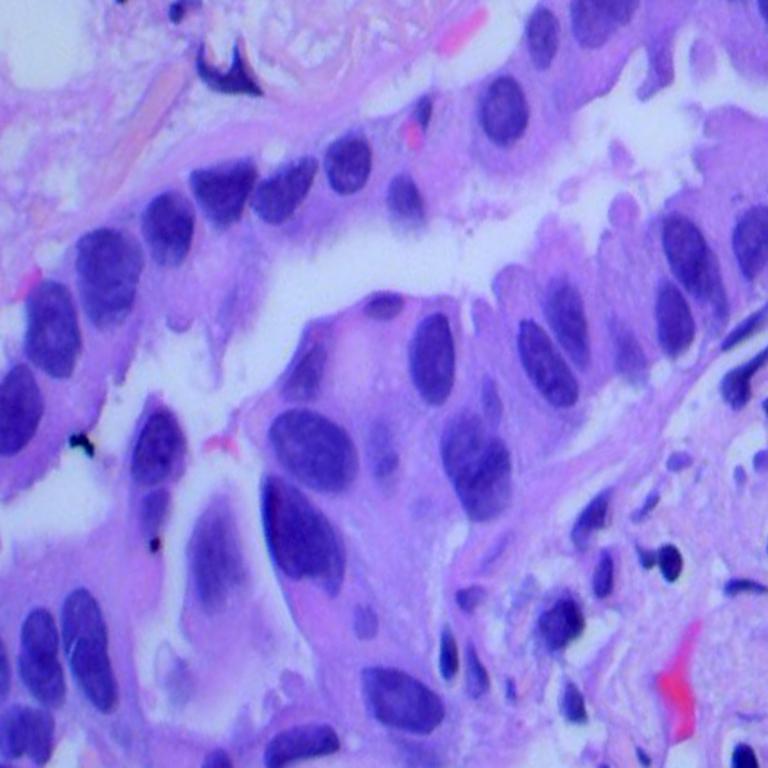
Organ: lung
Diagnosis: adenocarcinomas